Question: I am not getting my Database name items in my autocompletetextview. I am not sure what is wrong with my code.
Here is my small firebase Database.
'''
[ null, { "Coordinaat" : 75,
"Naam" : "Cream"
}, {
"Coordinaat" : 47885,
"Naam" : "Cacao"
}, {
"Coordinaat" : 48456,
"Naam" : "Cola"
}, {
"Coordinaat" : 25164,
"Naam" : "Yoghurt"
}, {
"Coordinaat" : 54,
"Naam " : "Carrot"
}, {
"Coordinaat" : 57,
"Naam" : "Yum"
} ]
'''
Here is my ProductClass.
'''
public class Product {
public String name;
public int coordinaat;
public Product()
{
}
public Product(String name, int coordinaat)
{
this.name = name;
this.coordinaat = coordinaat;
}
public void setcoordinaat(int coordinaat) {
this.coordinaat = coordinaat;
}
public void setname(String name)
{
this.name = name;
}
public String getname()
{
return name;
}
public int getcoordinaat()
{
return coordinaat;
}
}
'''
Here is my activity code.
'''
public class tweede extends AppCompatActivity {
private static final String[] producten = new String[] { "Yoghurt",
"Cream", "Cacao", "Cola", "Yummy", "Chocolate" , "Can" , "Cannabis" , "Caramel", "Carrot", "Coconut" };
DatabaseReference databaseProducten;
//ListView lstviewProducten;
List <Product> lstPro = new ArrayList<>();
@Override
protected void onCreate(Bundle savedInstanceState) {
super.onCreate(savedInstanceState);
setContentView(R.layout.activity_tweede);
databaseProducten = FirebaseDatabase.getInstance().getReference();
AutocmpleteMeth();
// lstviewProducten = (ListView) findViewById(R.id.listView2);
}
@Override
protected void onStart() {
super.onStart();
databaseProducten.addValueEventListener(new ValueEventListener() {
@Override
public void onDataChange(DataSnapshot dataSnapshot) {
lstPro.clear();
for(DataSnapshot productenSnapshot : dataSnapshot.getChildren())
{
Product product = productenSnapshot.getValue(Product.class);
lstPro.add(product);
}
AutocmpleteMeth(); }
@Override public void onCancelled(DatabaseError databaseError) {
}
});
}
public void AutocmpleteMeth()
{
// Hieronder is het code voor Autocomplete [BEGIN]
AutoCompleteTextView ACTV;
ACTV=(AutoCompleteTextView)findViewById(R.id.autoCompleteTextView2);
ArrayAdapter<Product> adapter = new ArrayAdapter<Product>(this, android.R.layout.simple_dropdown_item_1line, lstPro);
ACTV.setAdapter(adapter);
ACTV.setThreshold(1);
//Autocmplete [END]
}
'''
}
That what i am getting on my phone..

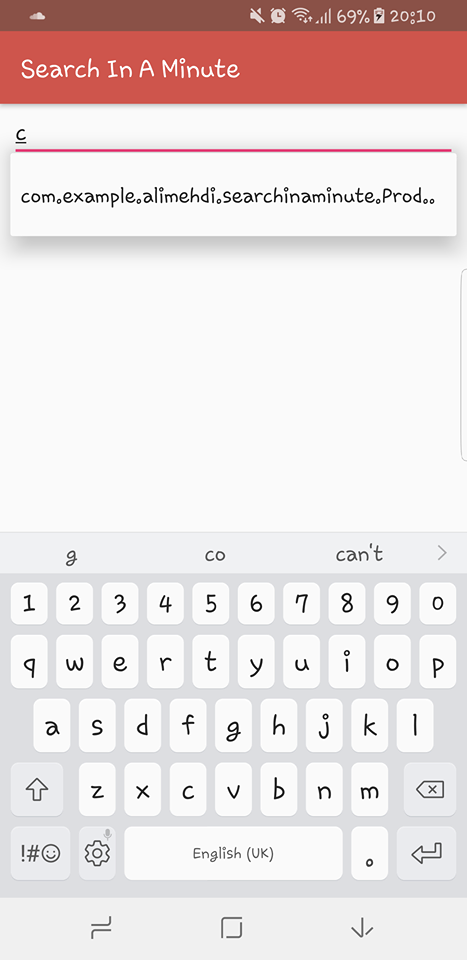
Answer: What you are getting there, is the address of your 'Product' class from the memory. You need to know that The Firebase Realtime Database SDK will serialize all visible fields and JavaBean-type getter methods on an instance of an object using reflection to discover them. So, if it sees a field "name", it will serialize a property called "name". If it sees a getter method called "getName", it will serialize a property also called "name".
The problem in your code is that your getters and setter are named incorrectly. This is the correct way in which you can use 'Product' class:
'''
public class Product {
public String name;
public int coordinaat;
public Product() {}
public Product(String name, int coordinaat) {
this.name = name;
this.coordinaat = coordinaat;
}
public void setCoordinaat(int coordinaat) {
this.coordinaat = coordinaat;
}
public void setName(String name){
this.name = name;
}
public String getName(){
return name;
}
public int getCoordinaat(){
return coordinaat;
}
public String toString(){
return name;
}
}
'''
See that i have changed 'setcoordinaat' in 'setCoordinaat', 'setname' in 'setName', 'getname' in 'getName' and 'getcoordinaat' in 'getCoordinaat'.
Assuming that instead of 'null' the name of the node is 'records' and is a direct child of your Firebase root, to display those values, please use the following code:
'''
DatabaseReference rootRef = FirebaseDatabase.getInstance().getReference();
ValueEventListener eventListener = new ValueEventListener() {
@Override
public void onDataChange(DataSnapshot dataSnapshot) {
List<String> list = new ArrayList<>();
for(DataSnapshot ds : dataSnapshot.getChildren()) {
long Coordinaat = ds.child("Coordinaat").getValue(Long.class);
String Naam = ds.child("Naam").getValue(String.class);
Log.d("TAG", Coordinaat + " / " + Naam);
list.add(Coordinaat + " / " + Naam);
}
Log.d("TAG", list);
}
@Override
public void onCancelled(DatabaseError databaseError) {}
};
rootRef.addListenerForSingleValueEvent(eventListener);
'''
The output will be:
'''
3212 / Cream
47885 / Cacao
5 / Cola
466468 / Youghurt
'''